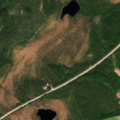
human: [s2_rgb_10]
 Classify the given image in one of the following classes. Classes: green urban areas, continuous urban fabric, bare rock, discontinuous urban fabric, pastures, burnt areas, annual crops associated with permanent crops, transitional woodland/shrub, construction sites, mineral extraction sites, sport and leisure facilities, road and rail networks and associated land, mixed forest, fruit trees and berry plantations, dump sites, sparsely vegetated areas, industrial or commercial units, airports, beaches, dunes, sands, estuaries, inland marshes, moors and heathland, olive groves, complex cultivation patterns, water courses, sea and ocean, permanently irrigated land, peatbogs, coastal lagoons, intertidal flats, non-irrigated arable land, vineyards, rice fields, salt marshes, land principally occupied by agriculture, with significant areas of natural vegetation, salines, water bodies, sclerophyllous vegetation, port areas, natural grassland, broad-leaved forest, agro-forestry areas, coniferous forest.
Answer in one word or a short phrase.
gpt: land principally occupied by agriculture, with significant areas of natural vegetation, coniferous forest, mixed forest, transitional woodland/shrub